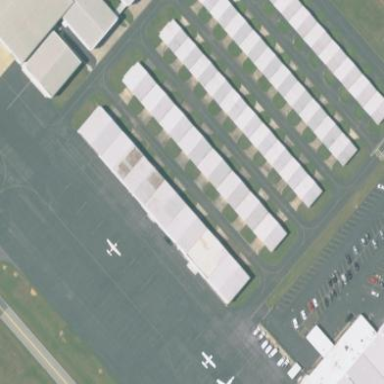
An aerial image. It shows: Hangar building.